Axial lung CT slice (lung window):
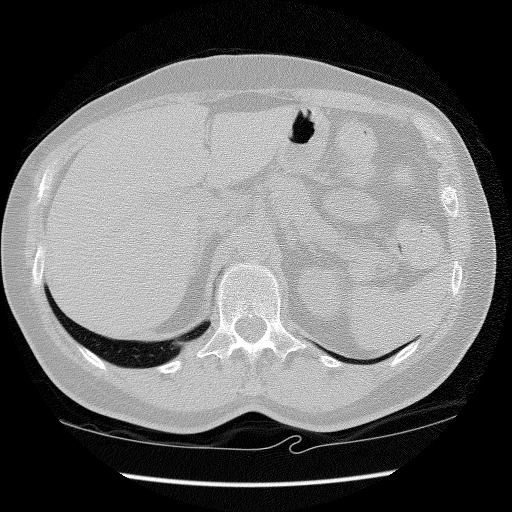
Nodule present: no